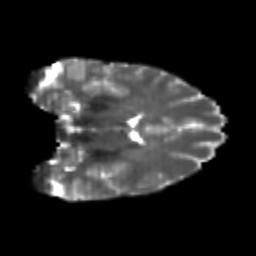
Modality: T2w
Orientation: coronal
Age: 25
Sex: female
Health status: healthy
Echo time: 0.074 s